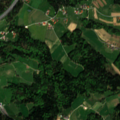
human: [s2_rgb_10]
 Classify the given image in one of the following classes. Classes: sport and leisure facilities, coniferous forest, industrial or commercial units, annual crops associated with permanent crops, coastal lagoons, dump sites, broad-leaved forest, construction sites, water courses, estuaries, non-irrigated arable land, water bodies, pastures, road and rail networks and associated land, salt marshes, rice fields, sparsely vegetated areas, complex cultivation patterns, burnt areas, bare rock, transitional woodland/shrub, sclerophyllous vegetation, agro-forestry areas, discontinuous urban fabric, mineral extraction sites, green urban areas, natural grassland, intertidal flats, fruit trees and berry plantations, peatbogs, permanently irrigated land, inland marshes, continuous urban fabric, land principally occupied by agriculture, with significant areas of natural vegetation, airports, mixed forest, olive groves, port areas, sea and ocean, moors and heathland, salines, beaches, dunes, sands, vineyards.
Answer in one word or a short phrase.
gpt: discontinuous urban fabric, pastures, complex cultivation patterns, mixed forest